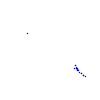
Particle: pion